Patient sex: M
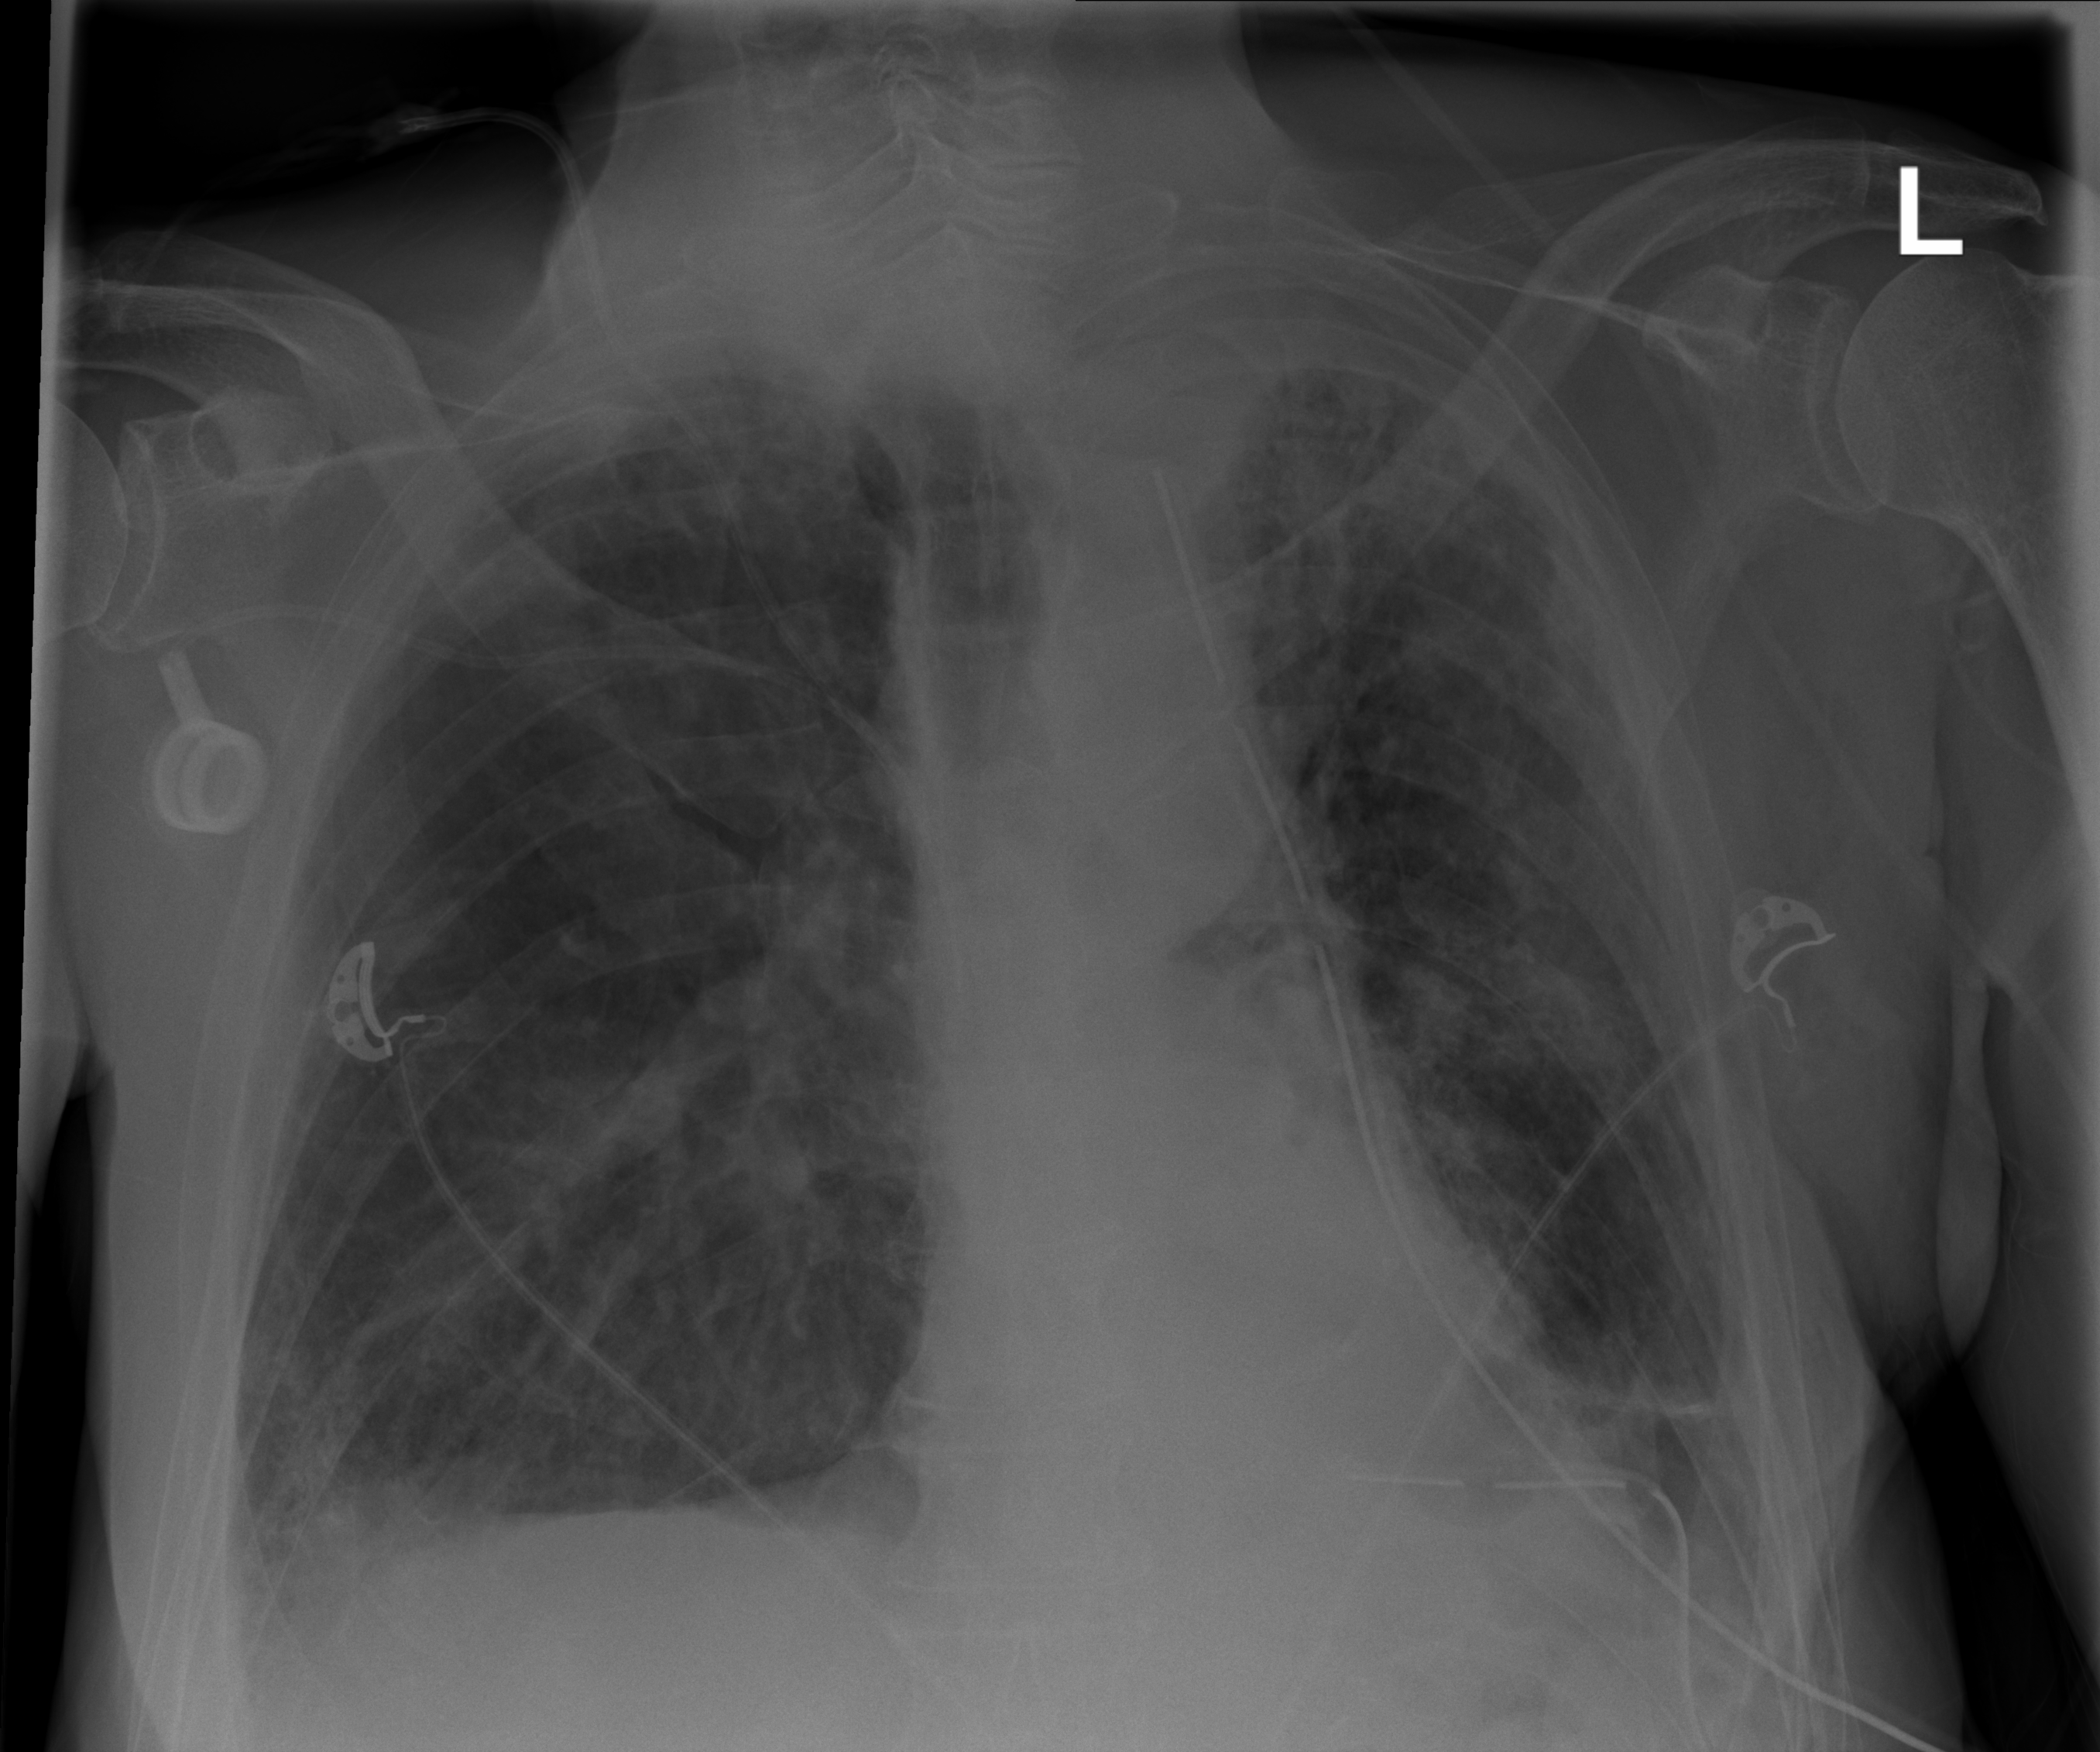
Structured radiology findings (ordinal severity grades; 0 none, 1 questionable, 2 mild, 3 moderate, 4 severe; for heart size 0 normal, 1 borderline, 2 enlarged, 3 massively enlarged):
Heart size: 0
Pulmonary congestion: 0
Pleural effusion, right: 0
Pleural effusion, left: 2
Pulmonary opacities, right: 1
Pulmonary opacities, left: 1
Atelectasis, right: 0
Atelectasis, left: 2